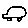
Label: car